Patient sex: M
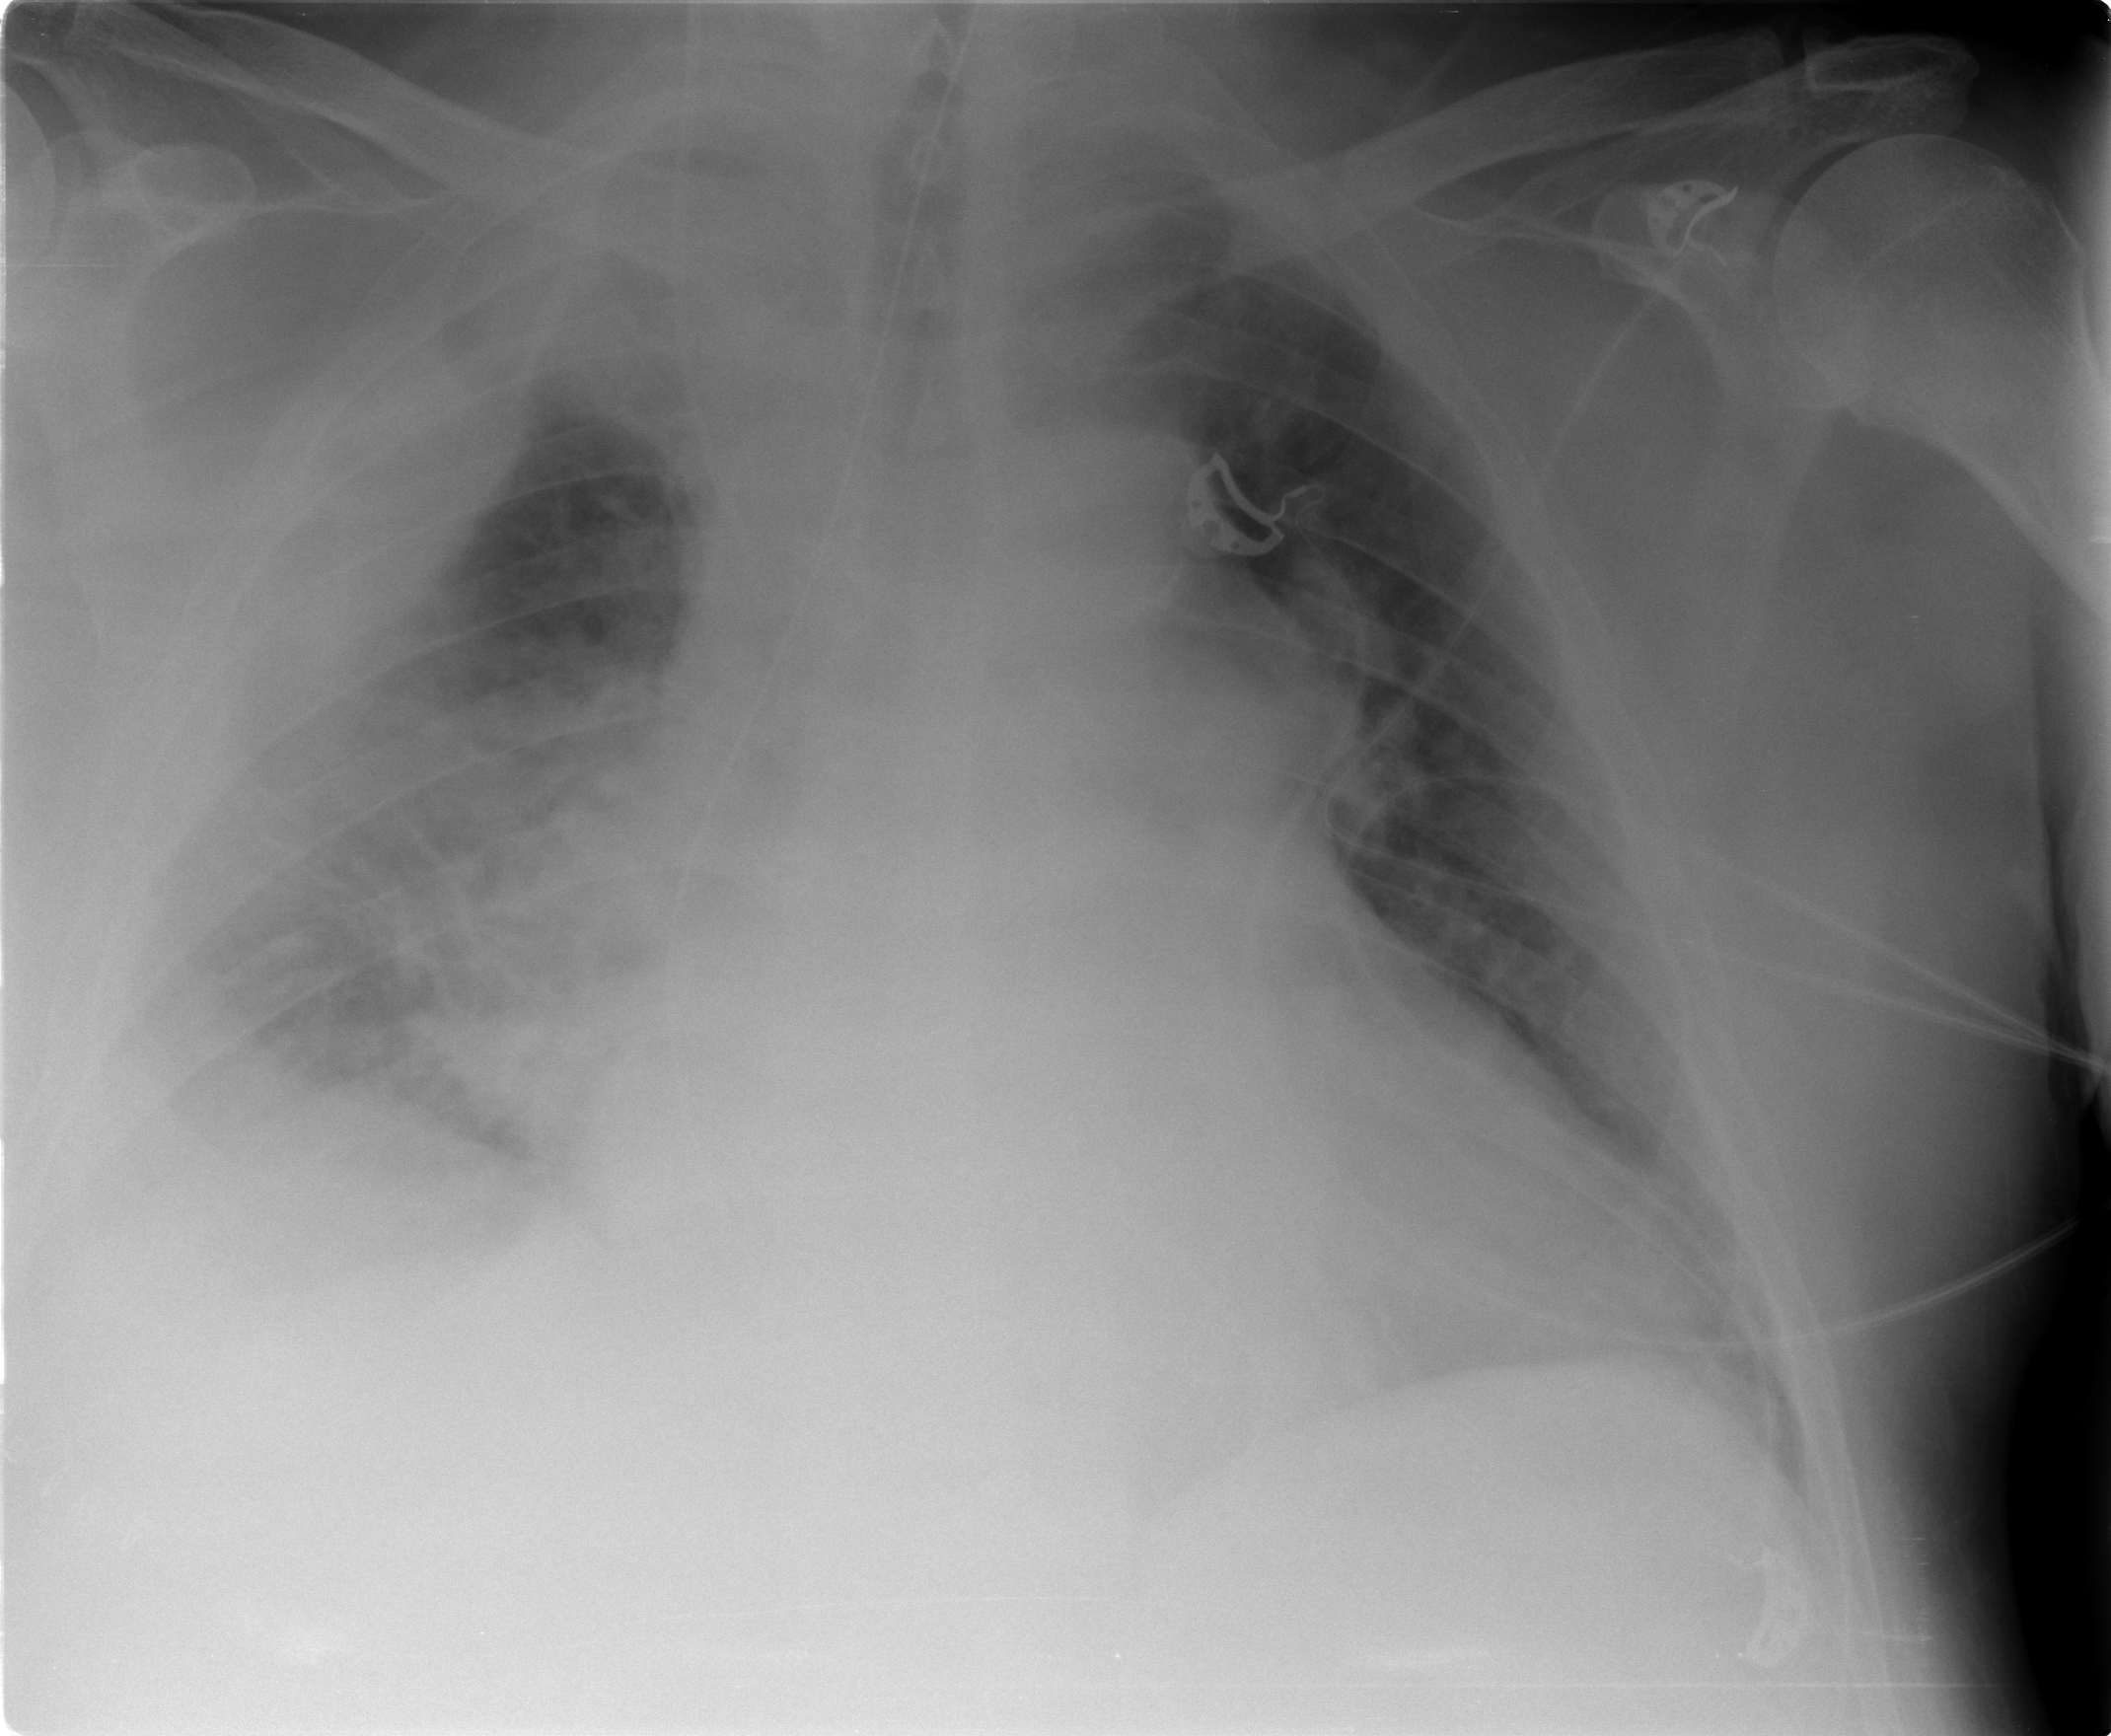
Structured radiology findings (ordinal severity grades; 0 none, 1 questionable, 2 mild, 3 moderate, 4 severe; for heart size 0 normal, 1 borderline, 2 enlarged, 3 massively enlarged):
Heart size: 2
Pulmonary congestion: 0
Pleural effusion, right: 3
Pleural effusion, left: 0
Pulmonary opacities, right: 1
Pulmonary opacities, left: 0
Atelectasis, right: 4
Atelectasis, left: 0